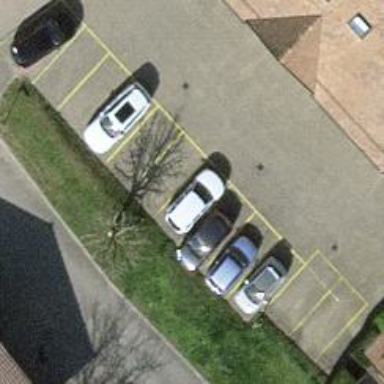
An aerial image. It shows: Parking area with surface.